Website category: book
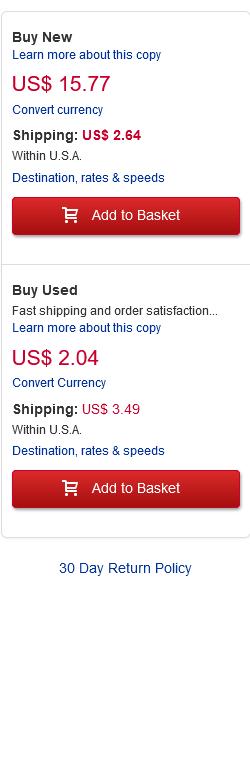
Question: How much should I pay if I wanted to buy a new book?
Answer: US$ 15.77

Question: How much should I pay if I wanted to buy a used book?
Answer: US$ 2.04

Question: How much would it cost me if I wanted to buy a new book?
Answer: US$ 15.77

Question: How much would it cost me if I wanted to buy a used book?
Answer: US$ 2.04

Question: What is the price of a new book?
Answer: US$ 15.77

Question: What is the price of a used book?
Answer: US$ 2.04

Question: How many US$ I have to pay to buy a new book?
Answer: US$ 15.77

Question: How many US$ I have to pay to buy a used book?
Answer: US$ 2.04

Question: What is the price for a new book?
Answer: US$ 15.77

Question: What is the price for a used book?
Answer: US$ 2.04

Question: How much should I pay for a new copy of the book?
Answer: US$ 15.77

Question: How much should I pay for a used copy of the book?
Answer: US$ 2.04

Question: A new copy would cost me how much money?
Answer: US$ 15.77

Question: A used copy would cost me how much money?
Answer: US$ 2.04

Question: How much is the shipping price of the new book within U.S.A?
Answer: US$ 2.64

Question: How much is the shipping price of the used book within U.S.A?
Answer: US$ 3.49

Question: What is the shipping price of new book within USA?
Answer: US$ 2.64

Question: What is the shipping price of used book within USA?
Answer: US$ 3.49

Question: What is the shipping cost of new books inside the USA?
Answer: US$ 2.64

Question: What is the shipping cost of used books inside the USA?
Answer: US$ 3.49

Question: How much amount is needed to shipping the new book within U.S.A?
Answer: US$ 2.64

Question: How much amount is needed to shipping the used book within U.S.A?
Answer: US$ 3.49

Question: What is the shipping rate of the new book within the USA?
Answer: US$ 2.64

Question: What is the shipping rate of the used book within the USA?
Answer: US$ 3.49

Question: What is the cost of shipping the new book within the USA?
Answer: US$ 2.64

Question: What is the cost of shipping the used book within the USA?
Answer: US$ 3.49

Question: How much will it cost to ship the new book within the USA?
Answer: US$ 2.64

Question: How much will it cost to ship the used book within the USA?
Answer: US$ 3.49